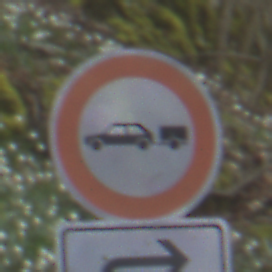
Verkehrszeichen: VerbotPersonenkraftwagenMitAnhaenger
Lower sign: RichtungsangabeDurchPfeile5
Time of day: MorningAfternoon
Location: Outdoor (Nature)
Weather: PartlyCloudy
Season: NotSpecified
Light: Natural